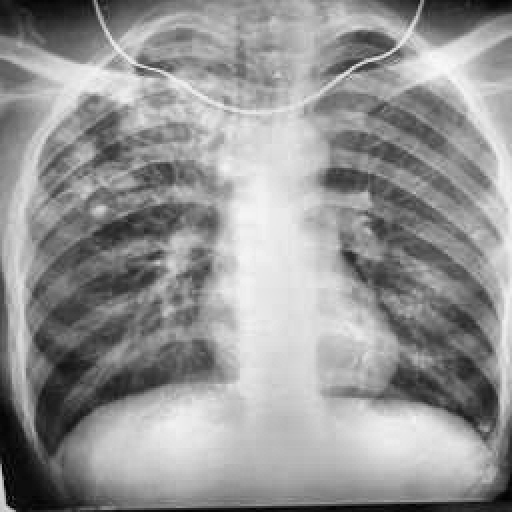
Finding: TUBERCULOSIS